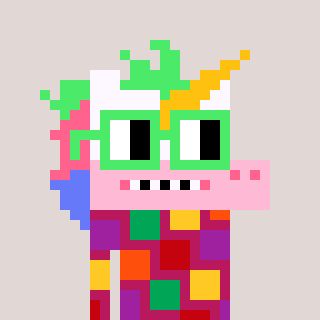
a pixel art character with square light green glasses, a unicorn-shaped head and a darkpink-colored body on a warm background